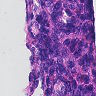
Metastatic tissue present: no